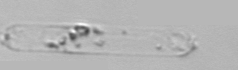
Label: Cerataulina_pelagica